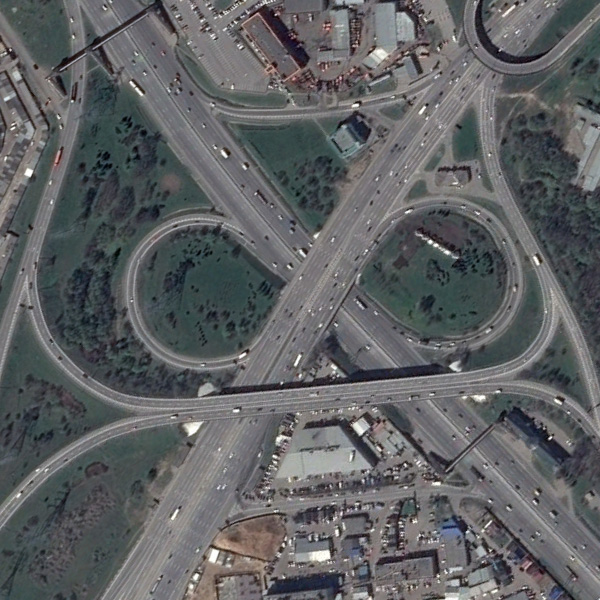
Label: Viaduct